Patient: sex M, age 30
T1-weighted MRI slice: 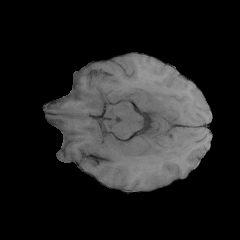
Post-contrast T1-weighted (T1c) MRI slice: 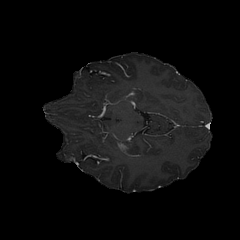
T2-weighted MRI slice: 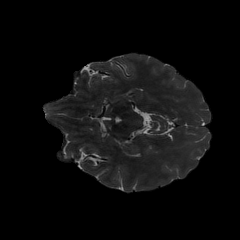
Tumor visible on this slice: no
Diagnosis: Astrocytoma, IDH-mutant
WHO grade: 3